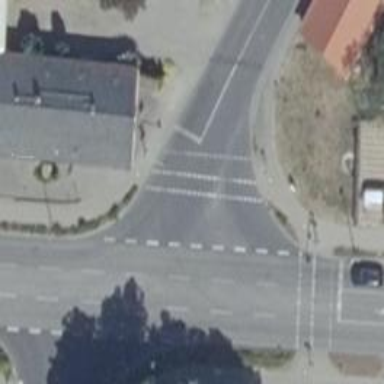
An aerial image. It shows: Road with traffic signals at the crossing.